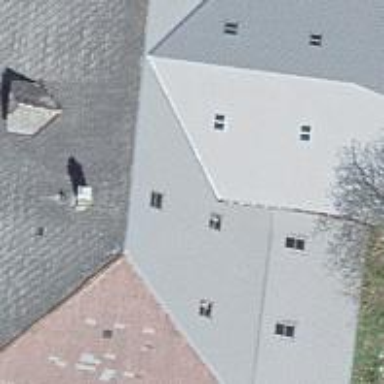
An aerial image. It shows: Farm building.